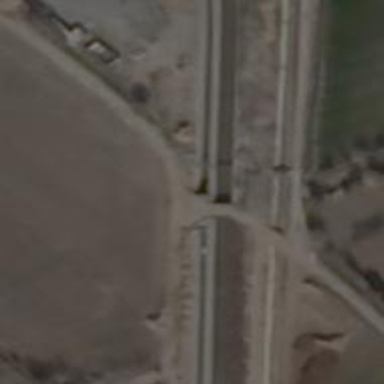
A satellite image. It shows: Service road that crosses over bridge.